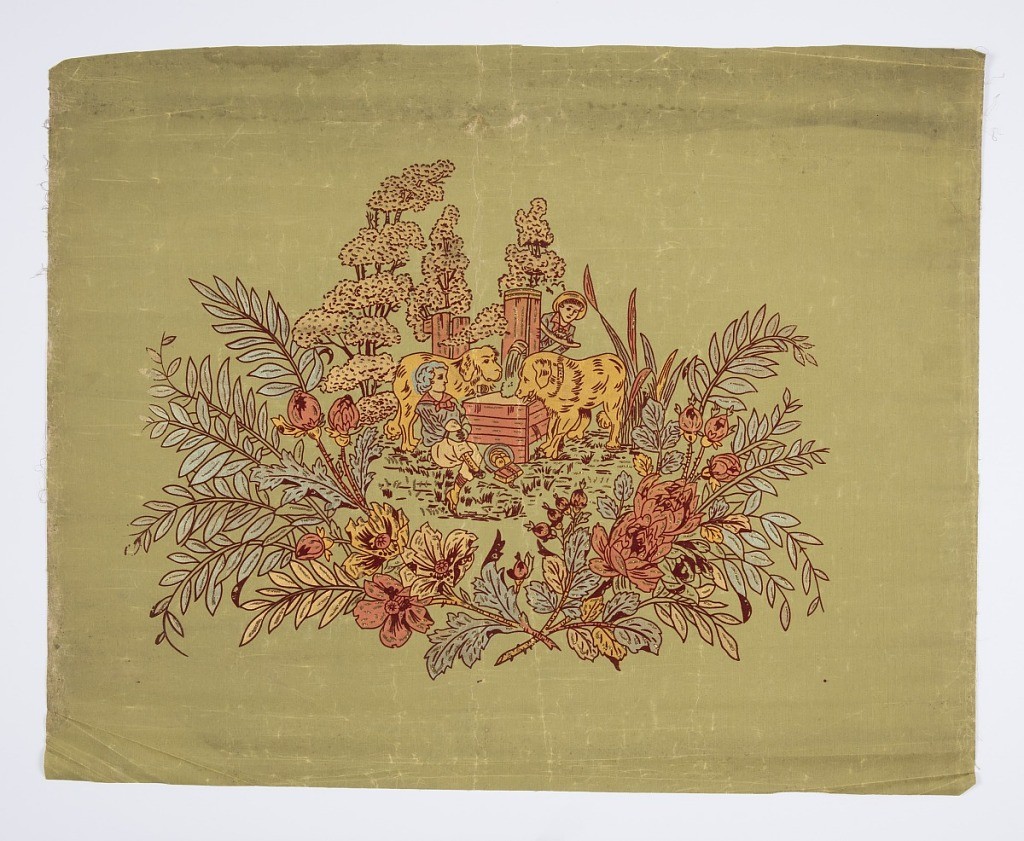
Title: Window shade
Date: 1875–1900
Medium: Block printed and flocked, applied mica flakes, canvas
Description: Two boys and two large dogs at watering trough. Surrounded by foliage. Printed in metallic colors and burgundy flock on light green fabric support. Flitter shade with applied gold mica flakes.